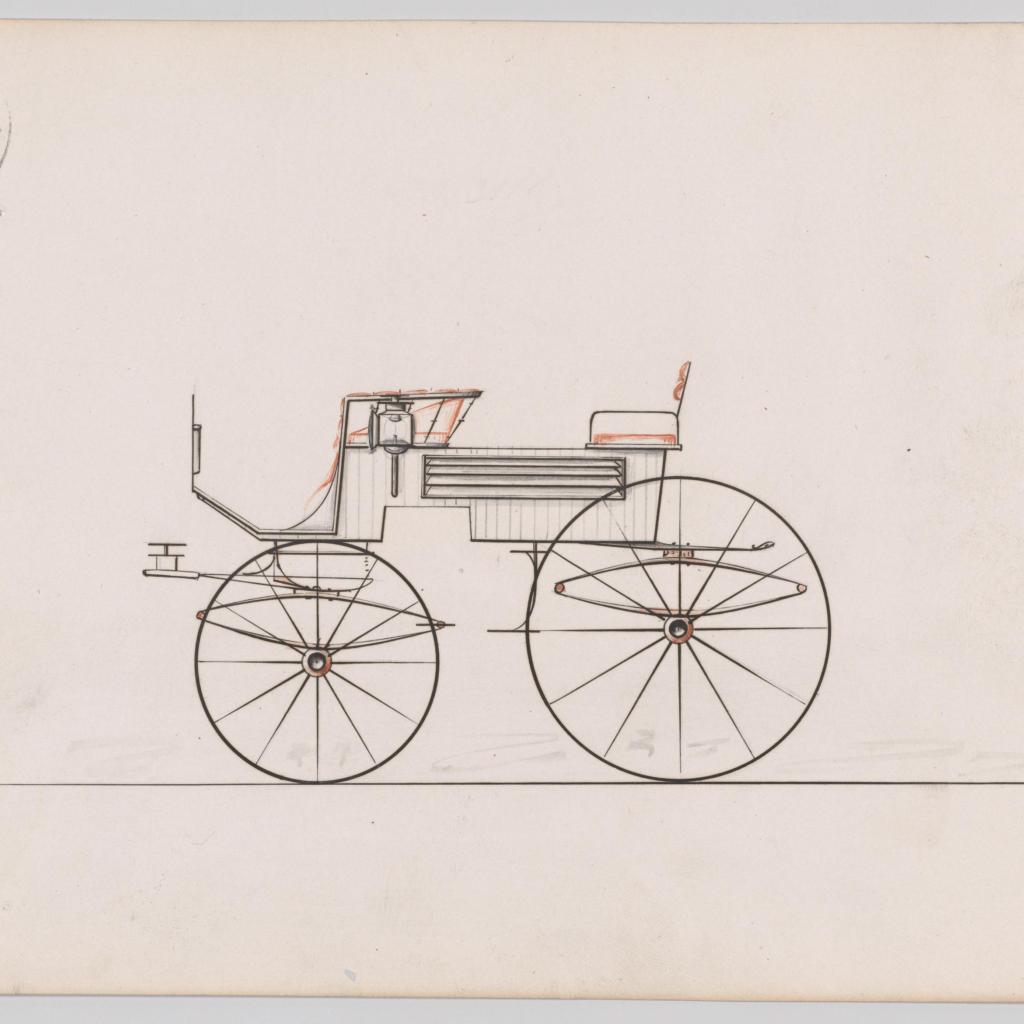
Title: Design for 4 seat Phaeton, no top, no. 3118
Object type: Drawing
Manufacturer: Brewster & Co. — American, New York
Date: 1875
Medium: Pen and black ink, watercolor and gouache
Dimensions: Sheet: 6 1/4 x 9 in. (15.9 x 22.9 cm)
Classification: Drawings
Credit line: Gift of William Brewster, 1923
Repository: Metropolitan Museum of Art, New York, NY